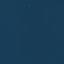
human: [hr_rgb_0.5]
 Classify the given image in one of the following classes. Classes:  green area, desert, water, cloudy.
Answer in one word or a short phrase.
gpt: water